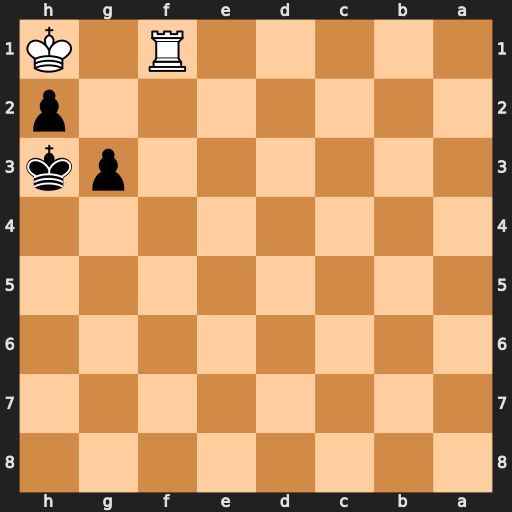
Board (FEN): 8/8/8/8/8/6pk/7p/5R1K
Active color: b
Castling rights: -
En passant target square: -
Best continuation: g2#